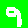
Digit: 9